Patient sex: M
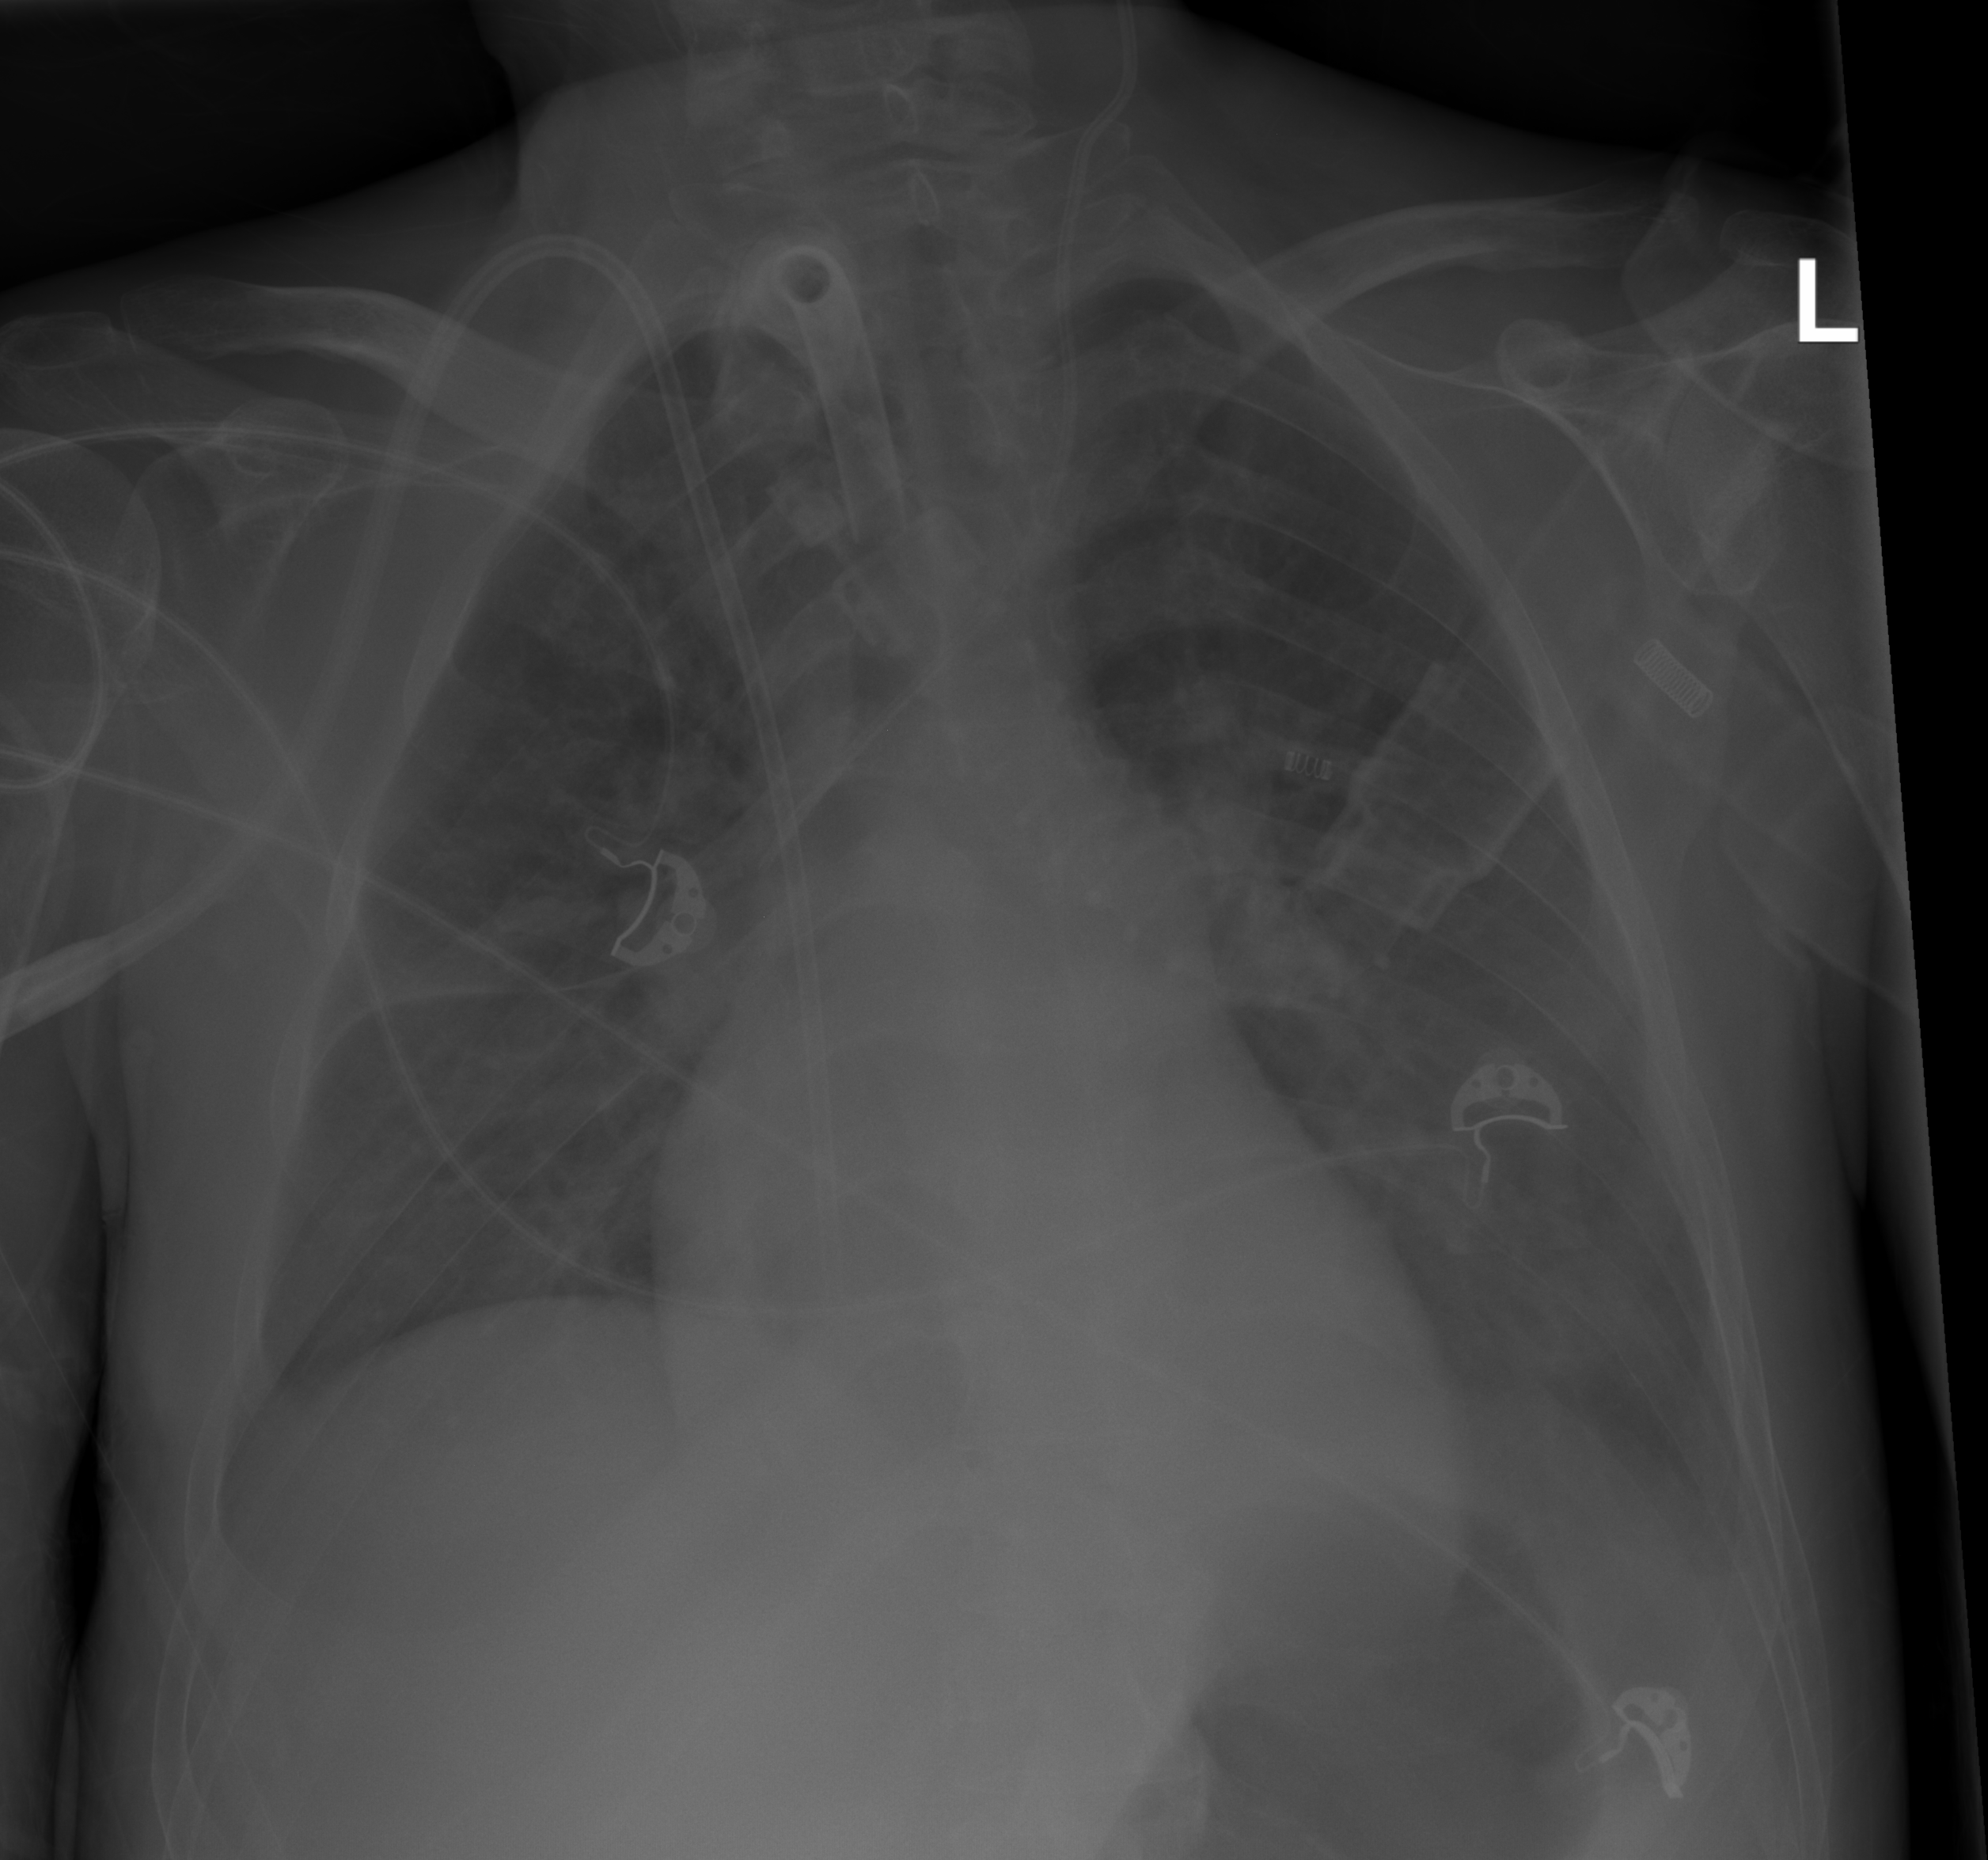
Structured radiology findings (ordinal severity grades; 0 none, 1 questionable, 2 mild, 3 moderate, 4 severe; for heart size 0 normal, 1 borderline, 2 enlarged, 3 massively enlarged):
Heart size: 1
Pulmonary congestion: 2
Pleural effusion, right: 2
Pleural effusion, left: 2
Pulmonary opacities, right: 2
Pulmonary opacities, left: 0
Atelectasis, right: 0
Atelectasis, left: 0